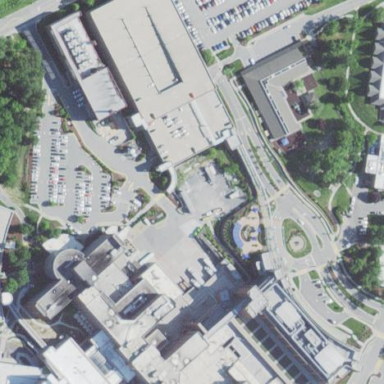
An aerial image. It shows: Hospital providing healthcare services.